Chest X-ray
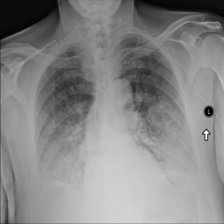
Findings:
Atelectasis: positive
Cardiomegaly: negative
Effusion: negative
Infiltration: negative
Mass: negative
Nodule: negative
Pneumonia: negative
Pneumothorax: negative
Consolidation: positive
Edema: negative
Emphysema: negative
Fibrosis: negative
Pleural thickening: negative
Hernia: negative